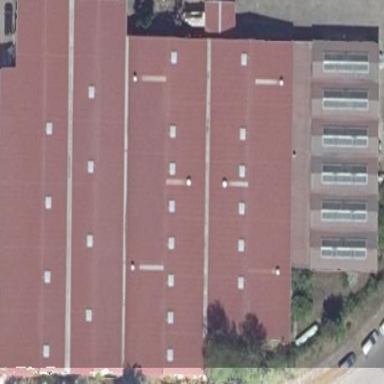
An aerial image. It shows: Commercial building.